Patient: sex M, age 42
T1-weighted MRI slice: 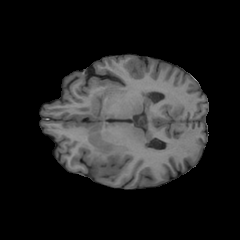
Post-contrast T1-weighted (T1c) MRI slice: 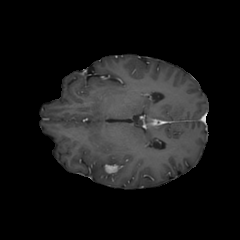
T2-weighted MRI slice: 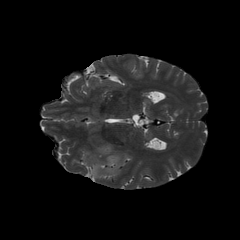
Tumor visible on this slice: yes
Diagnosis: Glioblastoma, IDH-wildtype
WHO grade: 4